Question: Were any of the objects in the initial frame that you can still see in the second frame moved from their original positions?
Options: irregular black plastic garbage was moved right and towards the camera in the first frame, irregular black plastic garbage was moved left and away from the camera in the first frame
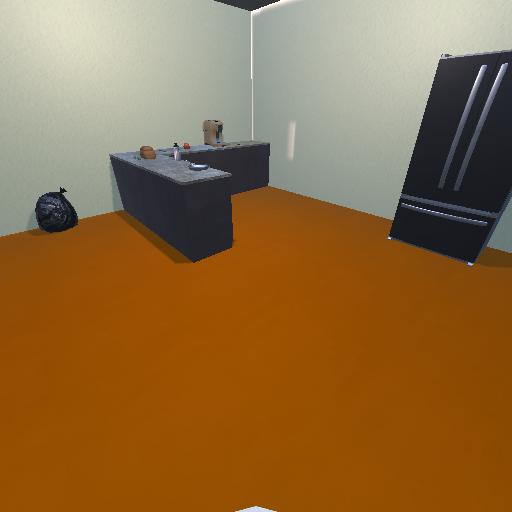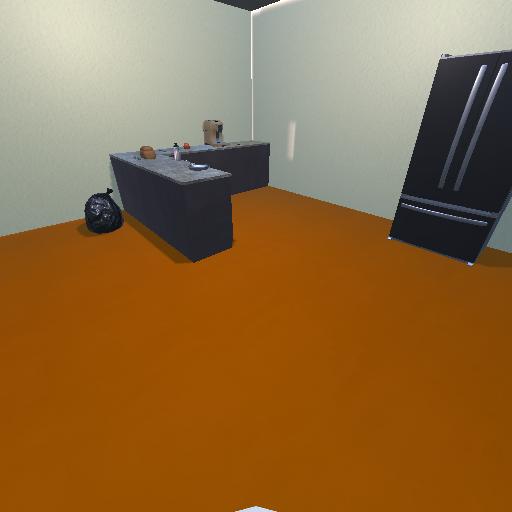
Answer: irregular black plastic garbage was moved right and towards the camera in the first frame